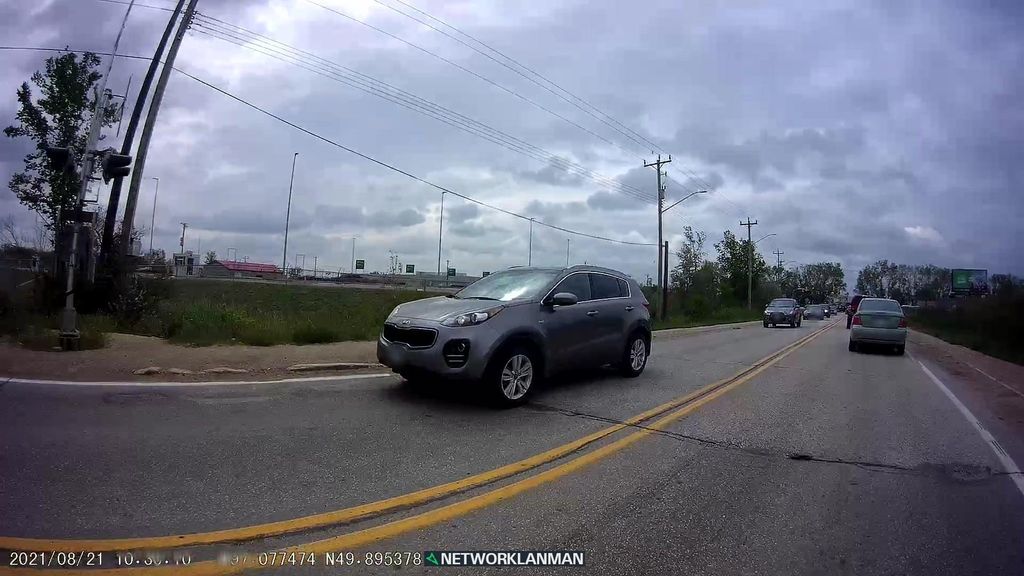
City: winnipeg